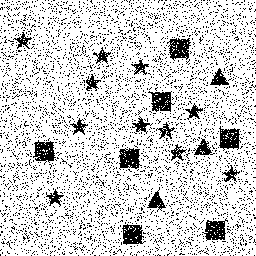
Squares: 7
Triangles: 3
Stars: 11
Total shapes: 21